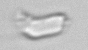
Label: detritus_transparent